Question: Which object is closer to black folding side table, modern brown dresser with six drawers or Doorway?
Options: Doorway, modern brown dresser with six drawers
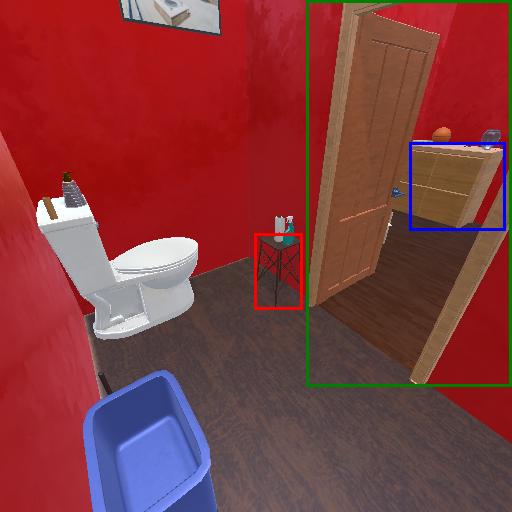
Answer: Doorway